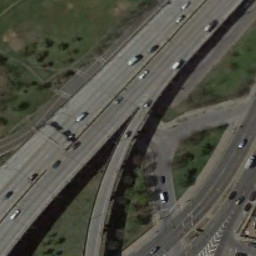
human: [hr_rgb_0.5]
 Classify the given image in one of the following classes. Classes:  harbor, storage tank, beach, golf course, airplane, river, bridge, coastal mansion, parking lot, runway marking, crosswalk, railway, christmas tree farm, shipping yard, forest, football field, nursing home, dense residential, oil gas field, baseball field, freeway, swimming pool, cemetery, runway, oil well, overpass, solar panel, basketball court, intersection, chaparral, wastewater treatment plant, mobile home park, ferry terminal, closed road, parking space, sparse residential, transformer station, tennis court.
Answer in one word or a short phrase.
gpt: overpass